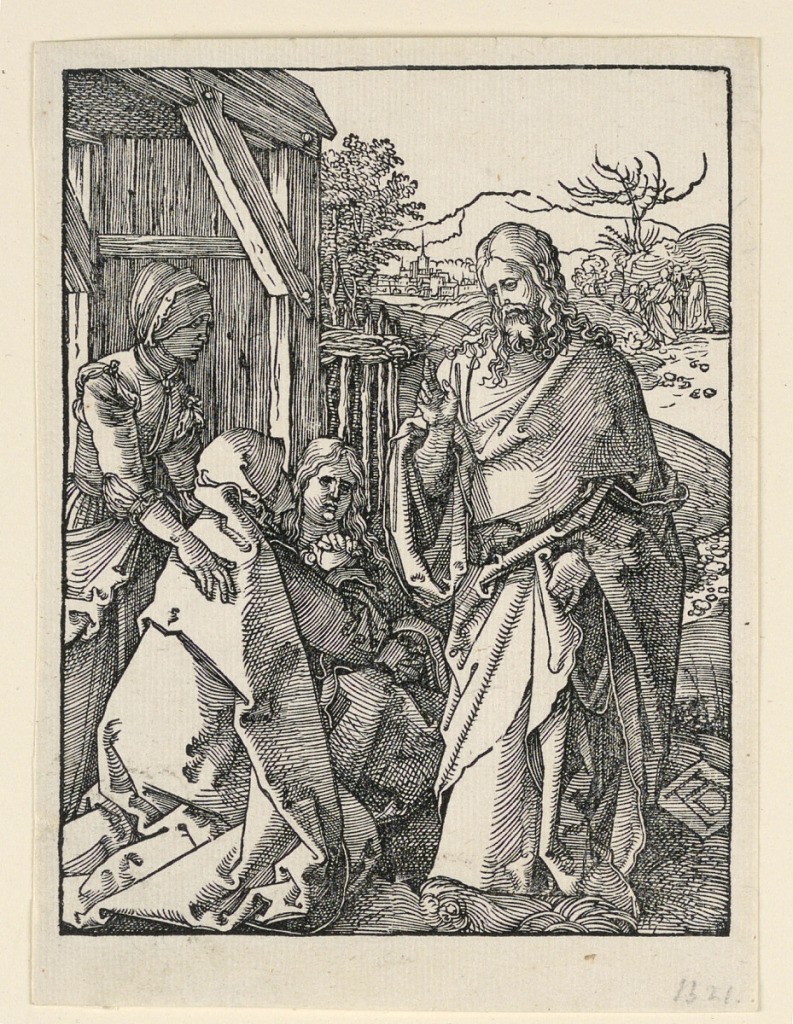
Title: Christ Taking Leave of His Mother, from The Little Passion Series
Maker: Albrecht Dürer, German, 1471–1528
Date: ca. 1509–1511
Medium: Woodcut on paper
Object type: Print
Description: The three women are at left, the Virgin kneeling with clasped hands before the erect figure of Christ, lifting his right hand in blessing. Monogram of Dürer, lower right.